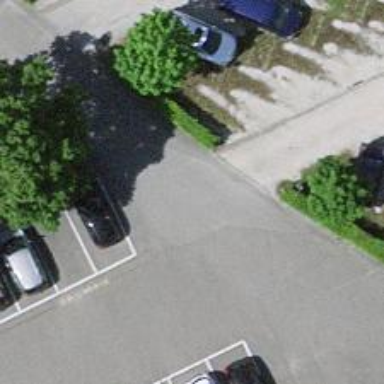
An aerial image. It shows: Parking aisle with fine gravel surface.